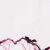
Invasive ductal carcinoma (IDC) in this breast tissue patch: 0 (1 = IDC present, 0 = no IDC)